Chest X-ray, PA view. Patient: 40 years old, sex F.
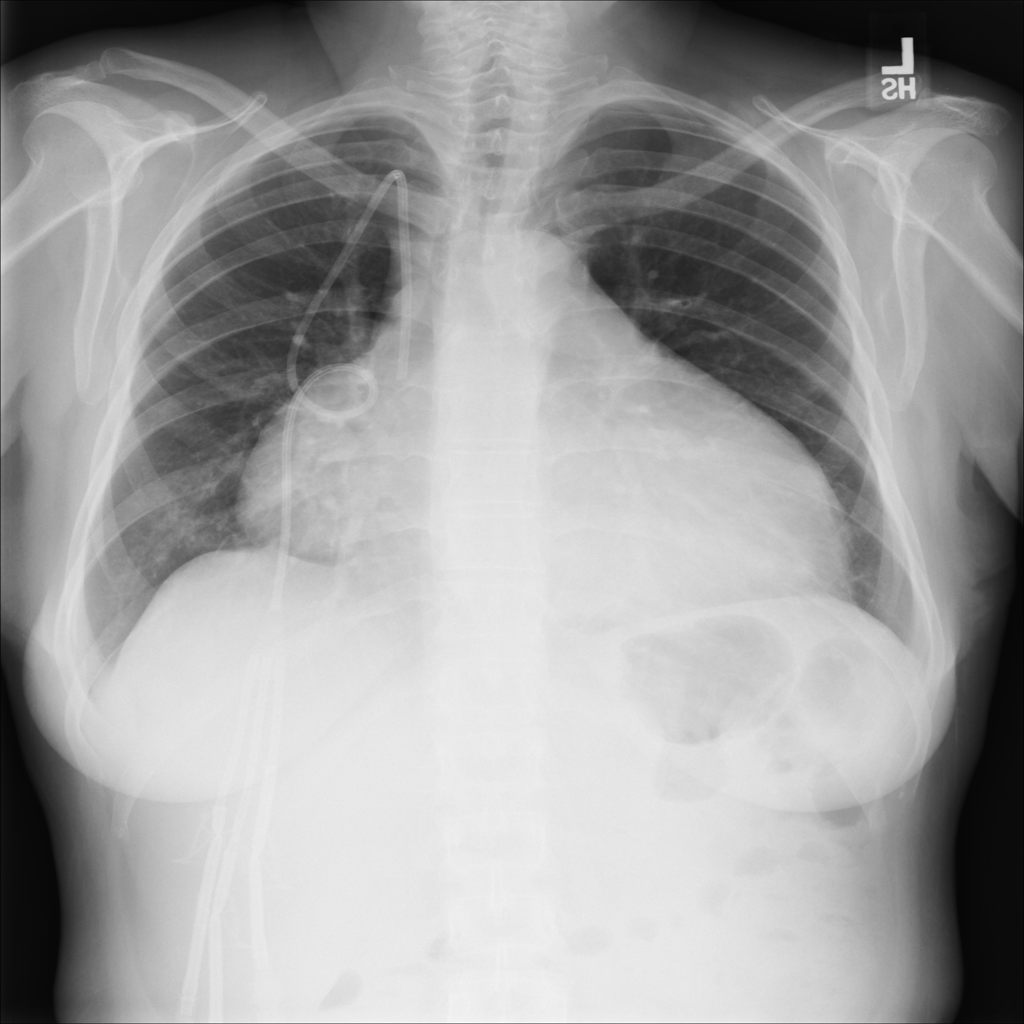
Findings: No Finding